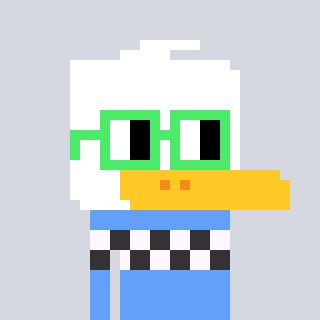
a pixel art character with square light green glasses, a duck-shaped head and a blue-colored body on a cool background